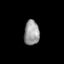
Tissue: skin
Cell type: Fibroblasts
Senescence score: 0.7248
Nuclear area (px): 371
Mean DAPI intensity: 153.771